Question: so I have the following code:
'''
firebase.firestore().collection(collection).doc(doc).collection(collection)
.orderBy("time", "asc").onSnapshot(function(querySnapshot) {
querySnapshot.docChanges().forEach(function(change) {
if (change.type === "added") {
msgData(change);
}
if (change.type === "modified") {
msgData(change);
}
});
});
'''
it lets me see a list of documents that are meant to be chat apps
I will iterate the data that I retrieve in a message element, under the message element, there is an input textarea to add a new message. The messages will be sorted from the smallest time to the largest time (timestamp) so that the newest message will appear right above the input textarea.
Ilustration chat app

the problem is if the number of documents is large, the chat app will be very heavy because it load a large number of documents, so I want to limit messages to avoid this problem. but whenever i find the solution is to sort time by descending and then limit. if i do that, the newest chat message(message above input textarea) is the oldest data that i fetched...
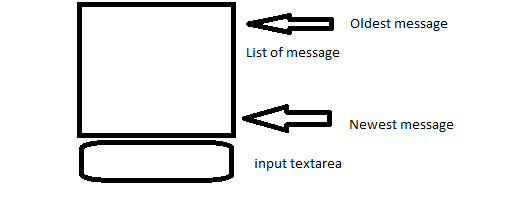
Answer: This isn't possible with a single query without adding in some client code to sort the results a second time.
You will want a descending sort with limit 5.
'''
firebase.firestore().collection(collection).doc(doc).collection(collection)
.orderBy("time", "desc").limit(5)
'''
This should get you the 5 newest documents by time. But then you will have to re-sort the documents by ascending time in thh client if you want to iterate or display them in ascending order.